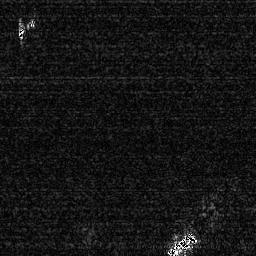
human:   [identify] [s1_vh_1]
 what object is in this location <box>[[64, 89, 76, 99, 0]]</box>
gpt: <ref>1 medium ship at the bottom right</ref>